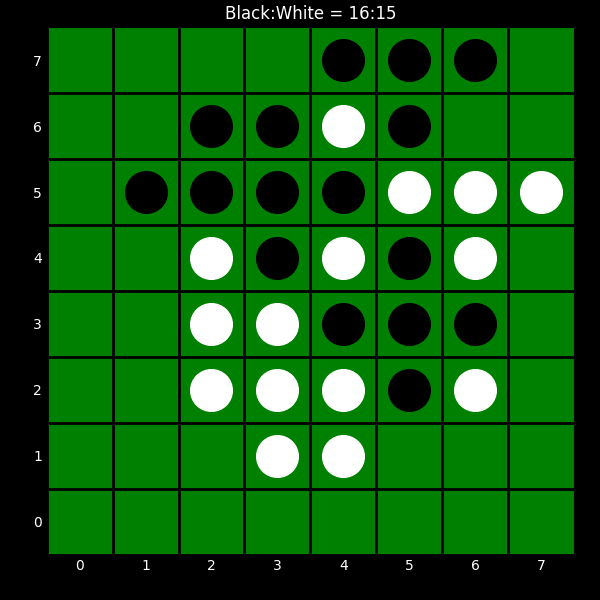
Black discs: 16
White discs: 15